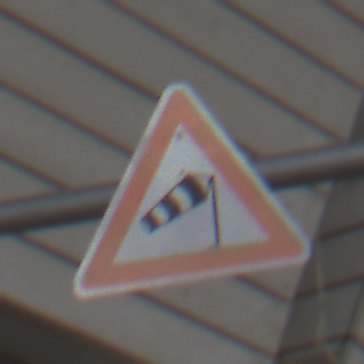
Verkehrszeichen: SeitenwindVonRechts
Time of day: MorningAfternoon
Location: Roofed (Urban)
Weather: PartlyCloudy
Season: NotSpecified
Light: Natural